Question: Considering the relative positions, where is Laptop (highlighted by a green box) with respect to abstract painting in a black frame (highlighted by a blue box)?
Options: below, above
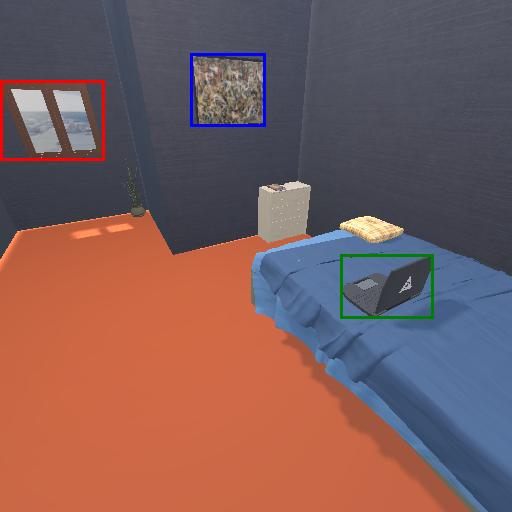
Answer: below